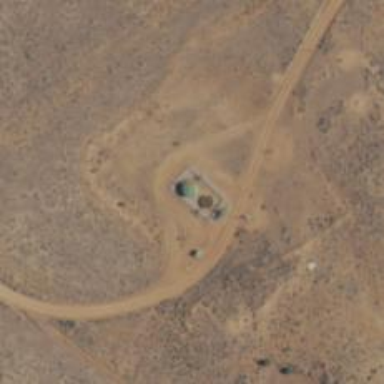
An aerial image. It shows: Storage tank with man-made structure.